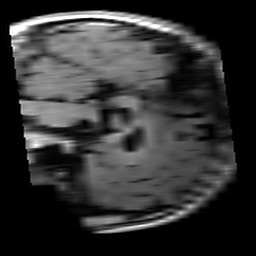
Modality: T1w
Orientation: sagittal
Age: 22
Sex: male
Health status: healthy
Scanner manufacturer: siemens
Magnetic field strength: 3 T
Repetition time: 4.1 s
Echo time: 0.0085 s